Field crop: maize
Growth stage: 1
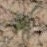
Species: salsola